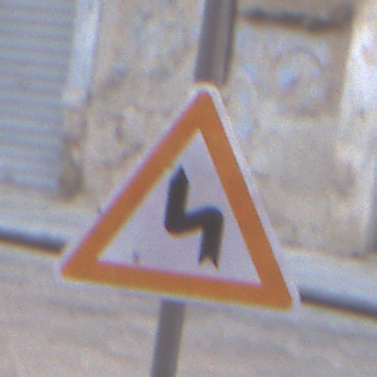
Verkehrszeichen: DoppelkurveZunaechstLinks
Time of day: MorningAfternoon
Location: Outdoor (Urban)
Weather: PartlyCloudy
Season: NotSpecified
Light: Natural